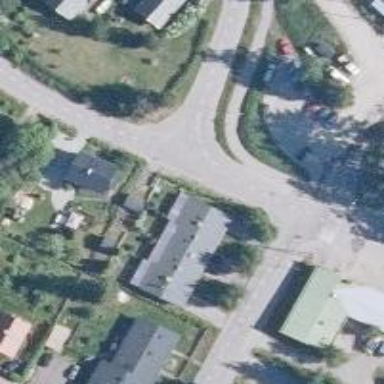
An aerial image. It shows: Cycle track alongside the road.